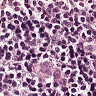
Metastatic tissue present: yes